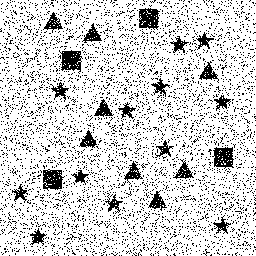
Squares: 4
Triangles: 8
Stars: 12
Total shapes: 24